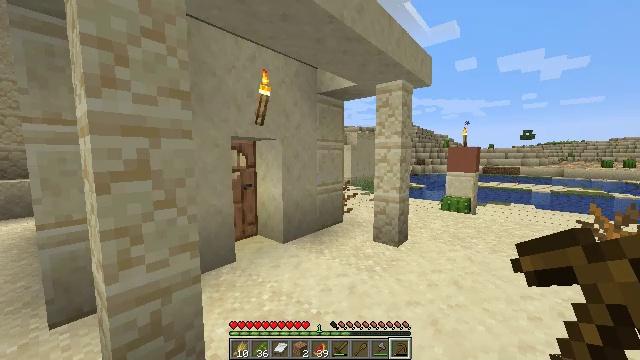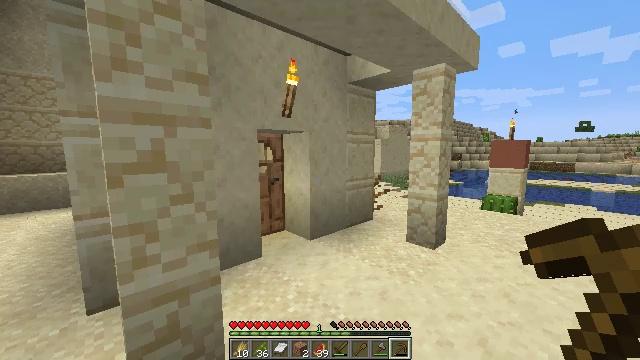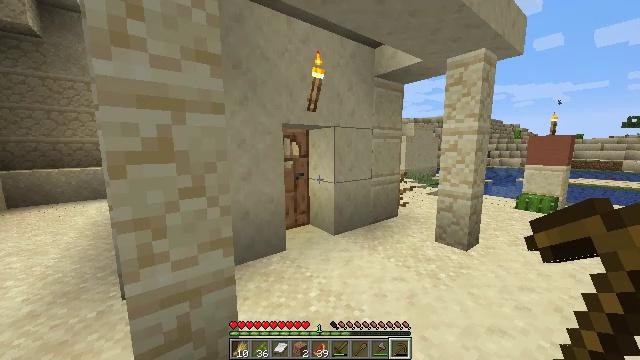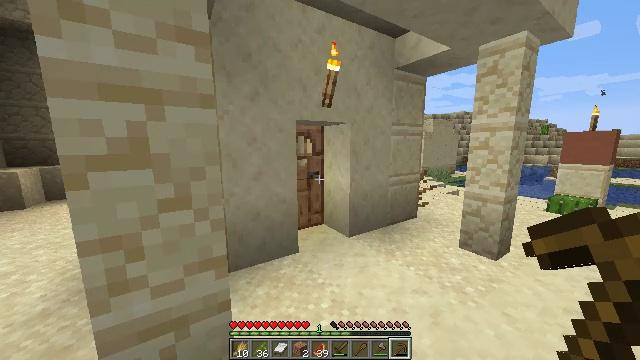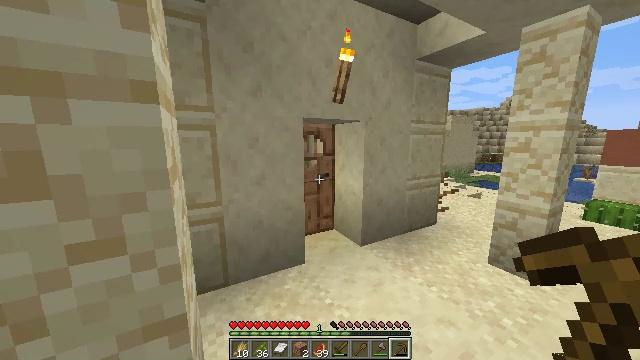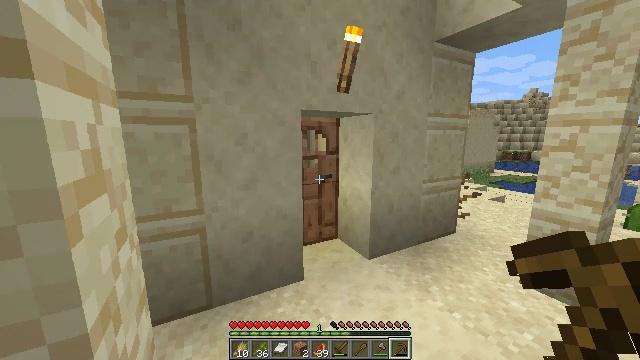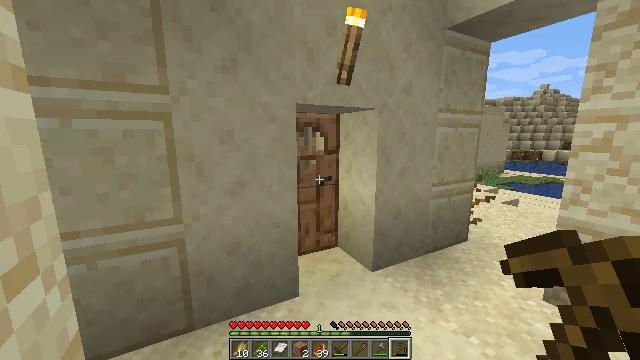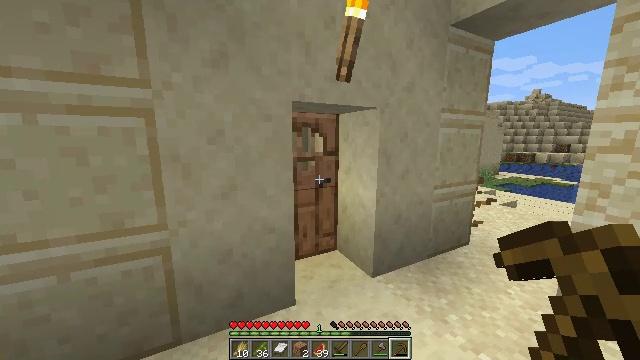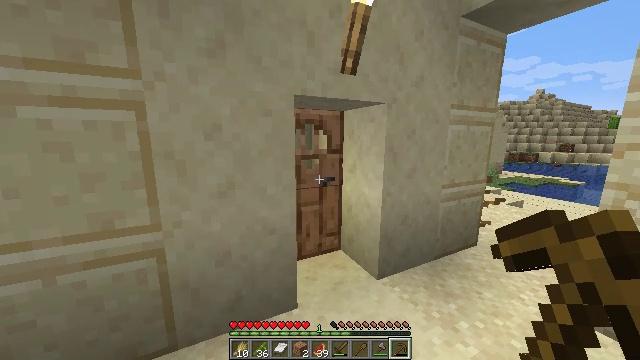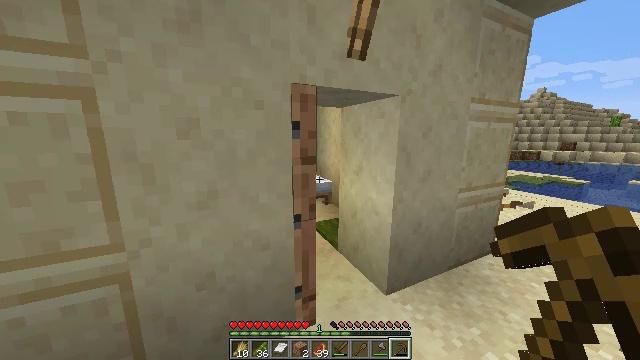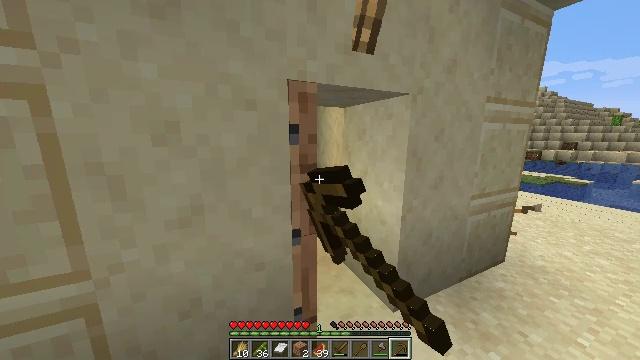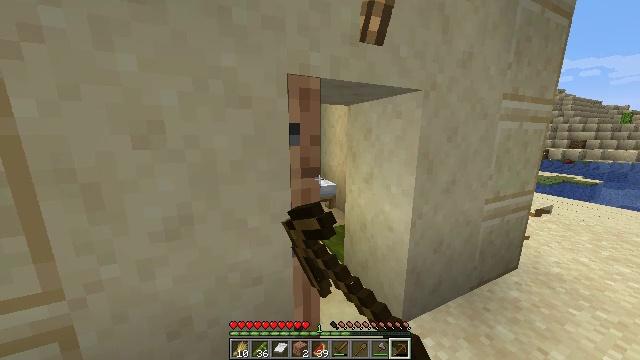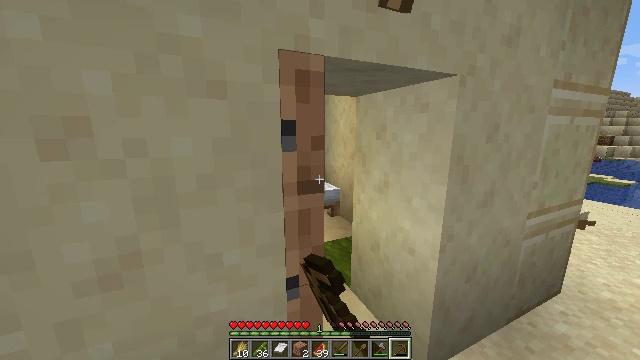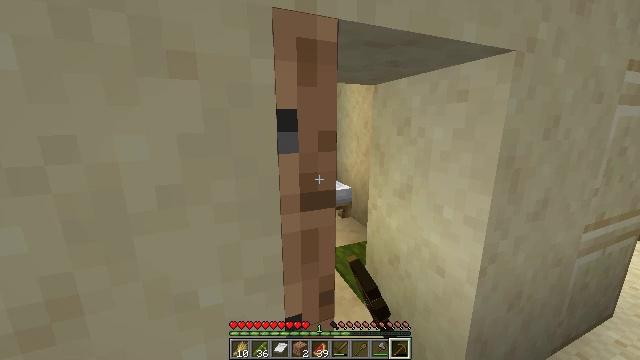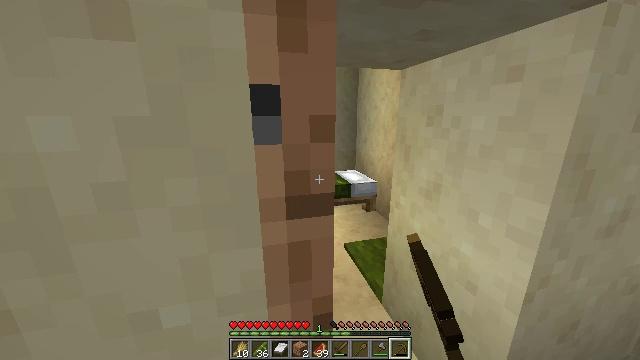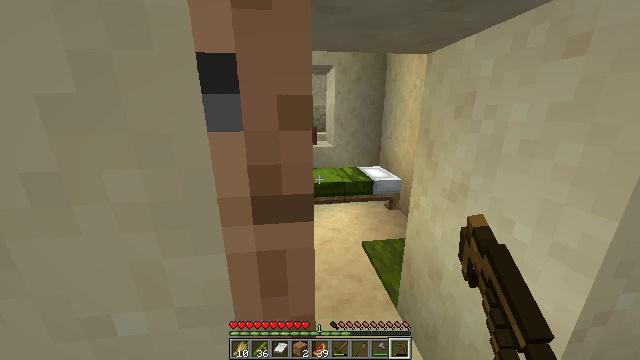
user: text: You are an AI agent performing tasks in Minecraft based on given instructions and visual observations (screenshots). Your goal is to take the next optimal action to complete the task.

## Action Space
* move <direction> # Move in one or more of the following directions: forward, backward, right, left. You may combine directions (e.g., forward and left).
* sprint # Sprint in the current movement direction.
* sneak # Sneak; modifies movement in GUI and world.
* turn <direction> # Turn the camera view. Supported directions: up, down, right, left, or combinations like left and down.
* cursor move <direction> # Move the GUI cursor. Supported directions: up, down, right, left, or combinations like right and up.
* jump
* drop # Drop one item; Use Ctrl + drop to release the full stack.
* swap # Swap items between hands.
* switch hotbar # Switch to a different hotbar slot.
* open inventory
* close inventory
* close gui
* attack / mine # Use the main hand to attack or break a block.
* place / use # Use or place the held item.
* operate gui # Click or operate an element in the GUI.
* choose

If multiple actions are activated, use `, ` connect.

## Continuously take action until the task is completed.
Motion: motion action
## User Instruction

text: Left-click to break the smooth sandstone slab.
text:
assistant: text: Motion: move forward, turn left and down
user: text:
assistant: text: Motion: move forward, turn left and down
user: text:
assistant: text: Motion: move forward, turn left
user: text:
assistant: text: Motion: move forward, turn left
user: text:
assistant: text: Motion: move forward
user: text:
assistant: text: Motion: move forward
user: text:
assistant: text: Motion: move forward
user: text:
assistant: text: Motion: move forward, turn left
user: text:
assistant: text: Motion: move forward, use / place
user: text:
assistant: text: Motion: move forward, use / place
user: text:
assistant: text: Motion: move forward, use / place
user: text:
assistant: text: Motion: move forward
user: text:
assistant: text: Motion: move forward and move right, turn left and down
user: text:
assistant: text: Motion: move forward and move right, turn left and down
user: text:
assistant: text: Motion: move forward and move right, turn left and down
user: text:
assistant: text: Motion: move forward, turn left and down
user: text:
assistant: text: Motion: move forward
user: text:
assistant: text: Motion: move forward
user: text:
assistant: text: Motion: move forward
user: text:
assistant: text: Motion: move forward
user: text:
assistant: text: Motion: move forward
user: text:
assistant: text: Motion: move forward
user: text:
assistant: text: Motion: move forward
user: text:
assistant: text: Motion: move forward
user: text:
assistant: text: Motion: turn left
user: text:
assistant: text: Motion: turn left and down
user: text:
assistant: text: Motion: turn left and down
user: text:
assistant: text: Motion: turn left
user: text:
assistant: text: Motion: turn left and down
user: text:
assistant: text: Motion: turn left